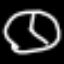
Label: clock